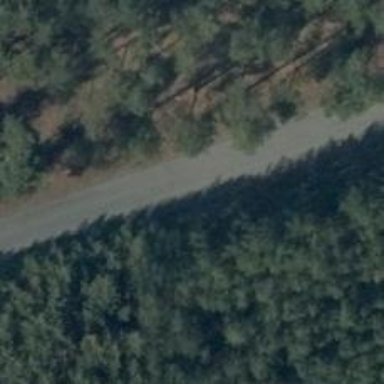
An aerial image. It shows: Tertiary road with asphalt surface.